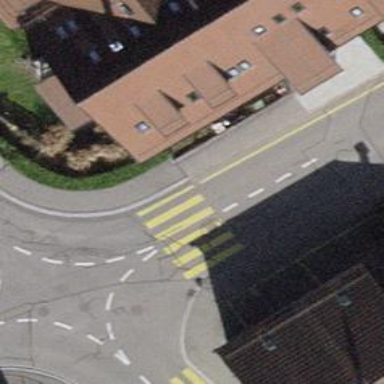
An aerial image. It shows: Zebra crossing on the road.